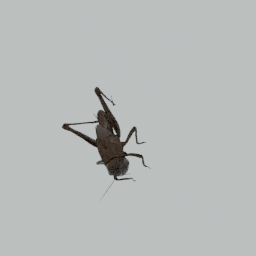
Label: animals